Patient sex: F
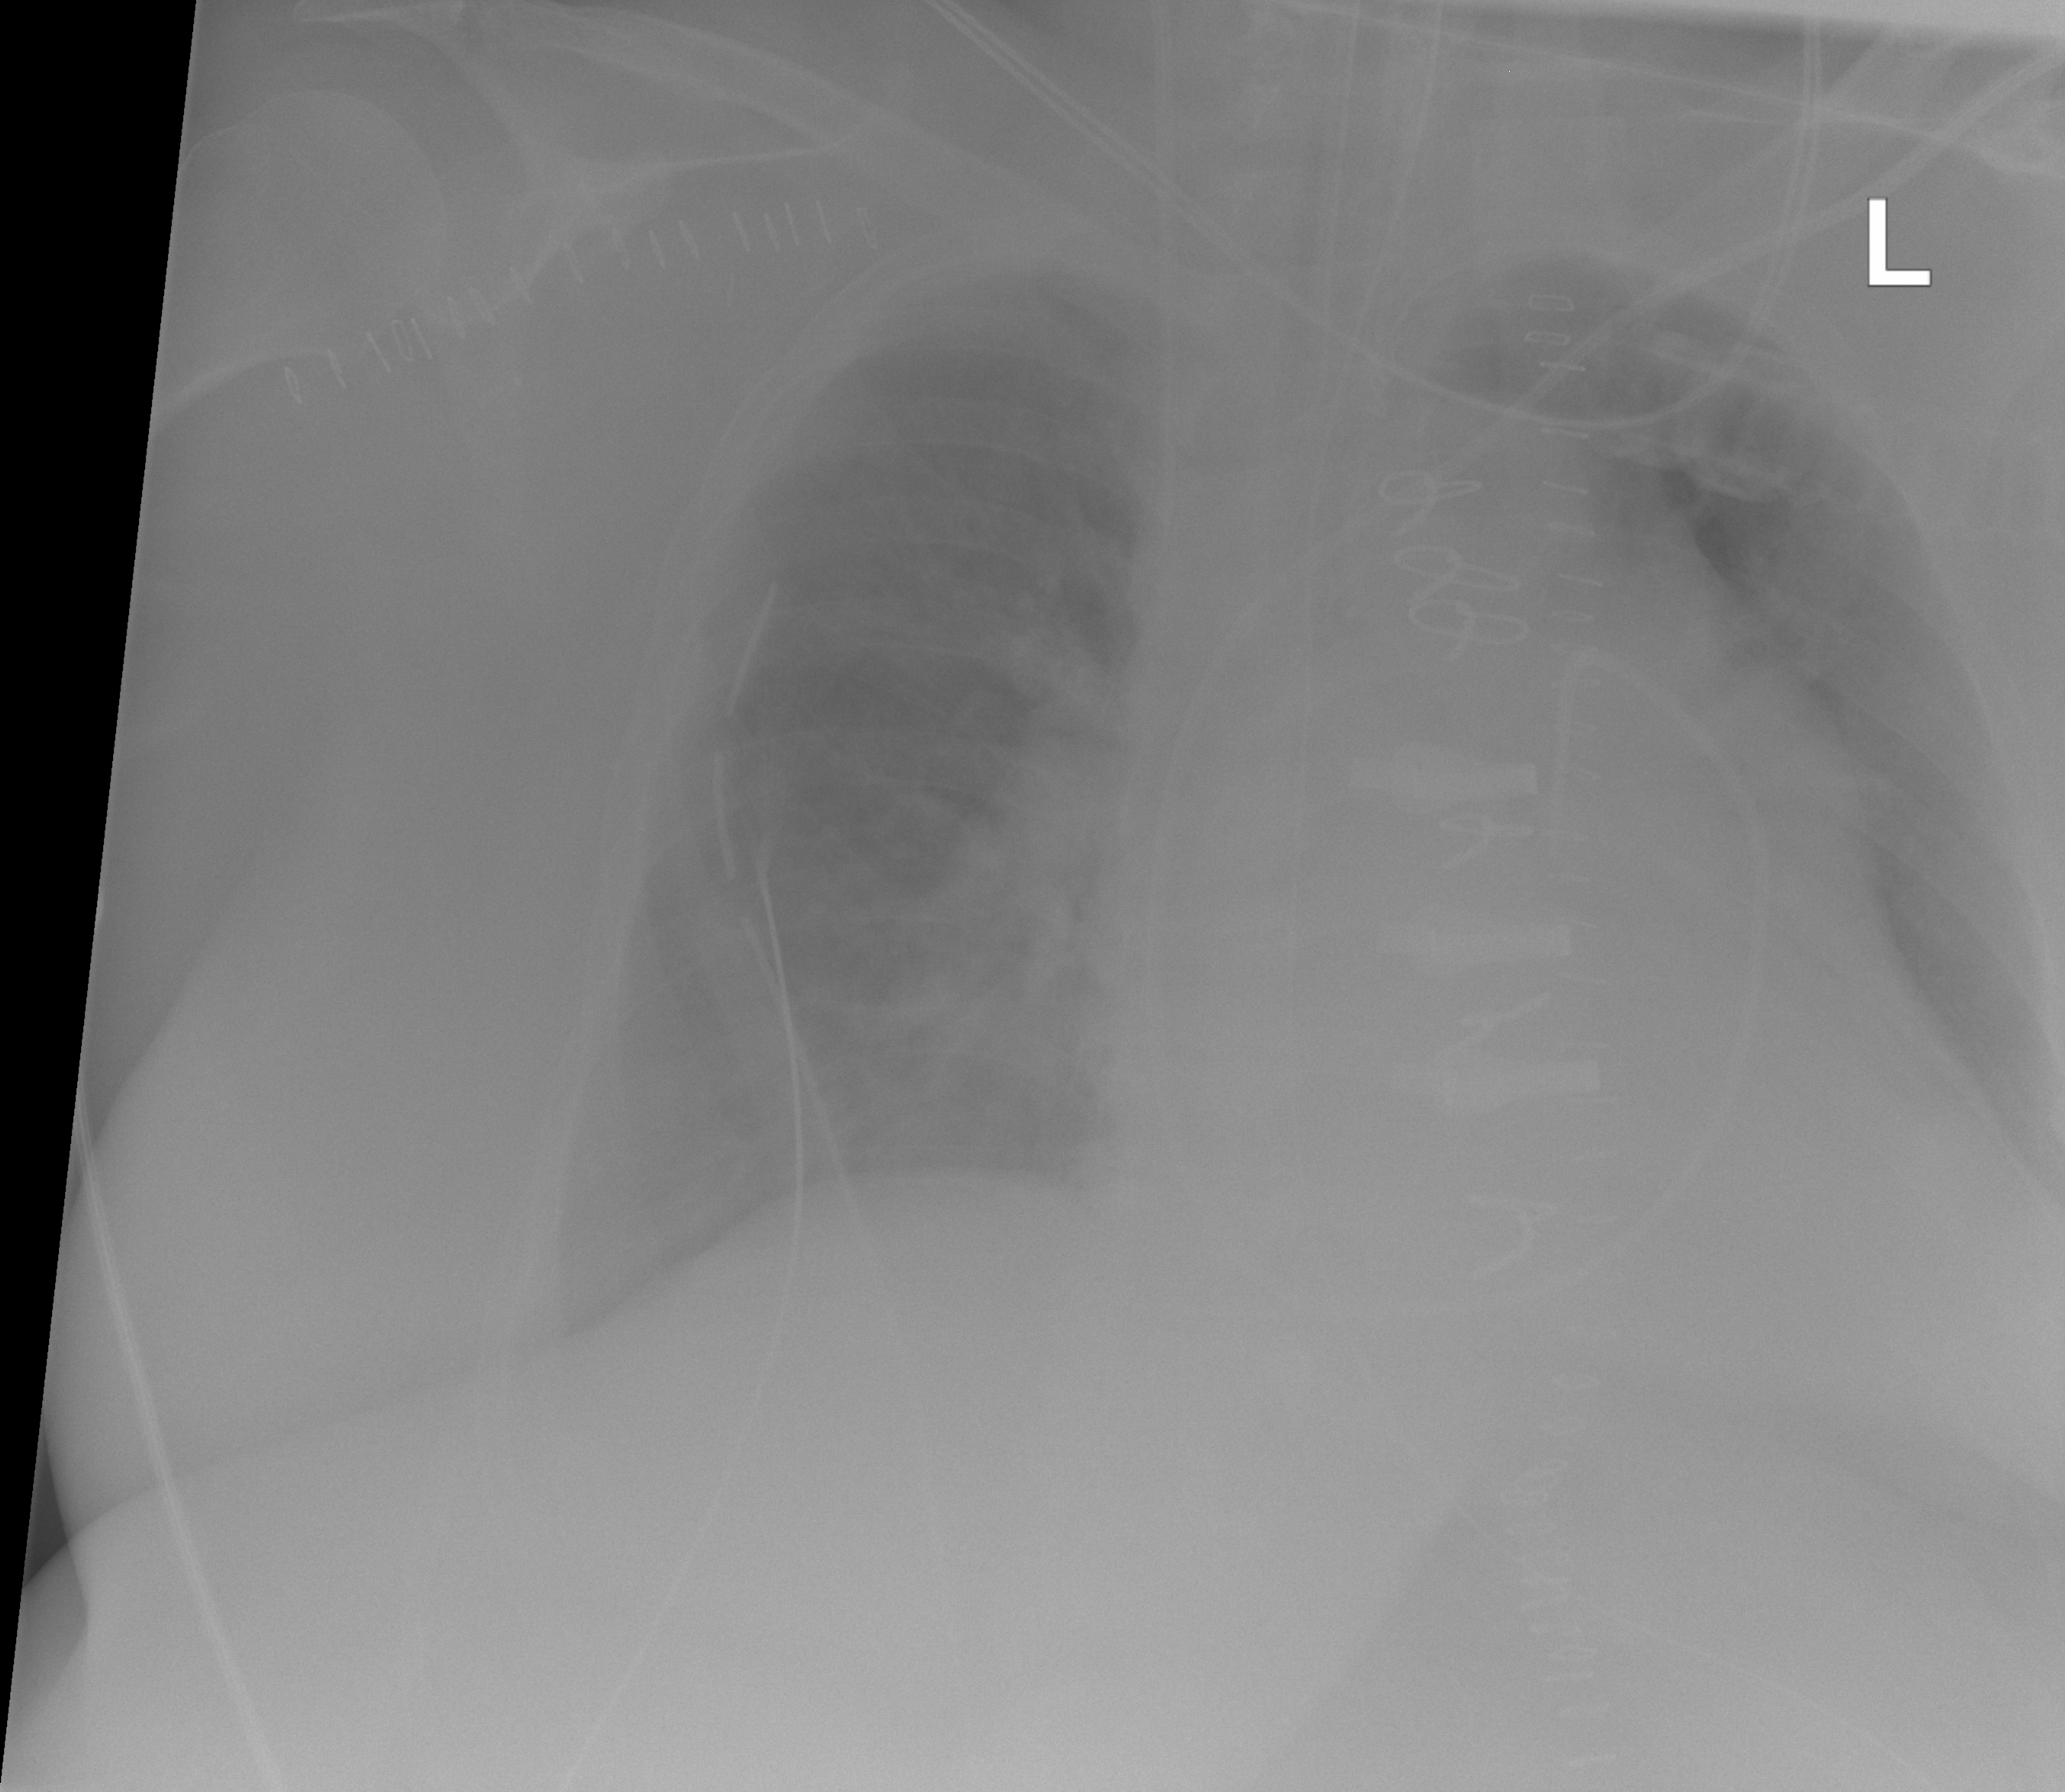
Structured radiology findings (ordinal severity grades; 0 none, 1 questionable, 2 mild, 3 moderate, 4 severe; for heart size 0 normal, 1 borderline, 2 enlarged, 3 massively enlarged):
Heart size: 2
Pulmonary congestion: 2
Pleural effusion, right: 0
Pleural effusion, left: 0
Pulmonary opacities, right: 1
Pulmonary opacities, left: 0
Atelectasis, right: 2
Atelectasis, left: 2